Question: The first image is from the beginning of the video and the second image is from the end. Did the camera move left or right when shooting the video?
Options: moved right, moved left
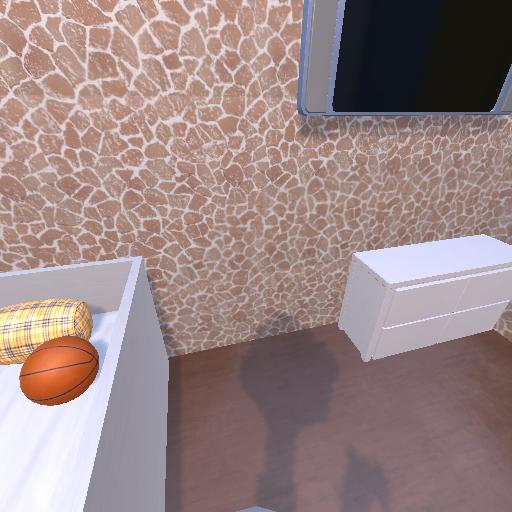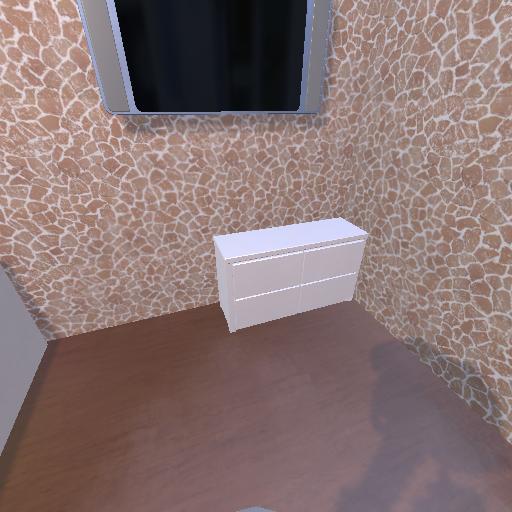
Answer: moved right